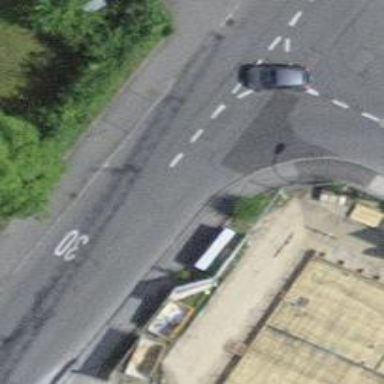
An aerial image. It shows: Kerb barrier.